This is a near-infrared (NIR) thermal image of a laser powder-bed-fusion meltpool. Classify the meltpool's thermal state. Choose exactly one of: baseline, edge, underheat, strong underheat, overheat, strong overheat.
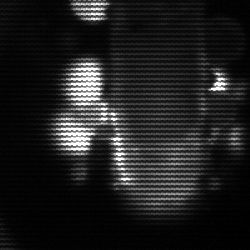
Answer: strong underheat